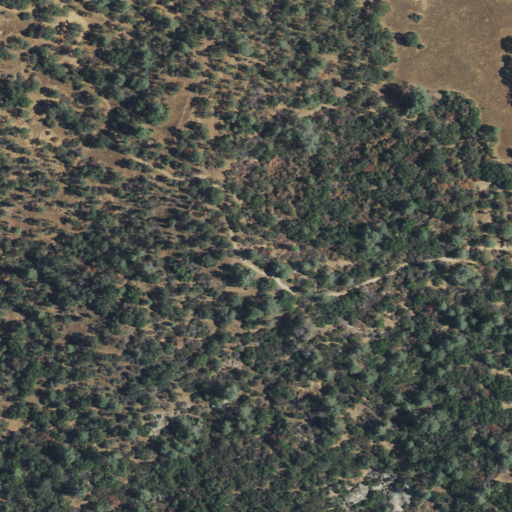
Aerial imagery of mountain in California named Quartz Mountain containing evergreen forest, mixed forest, shrub, and grassland